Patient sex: M
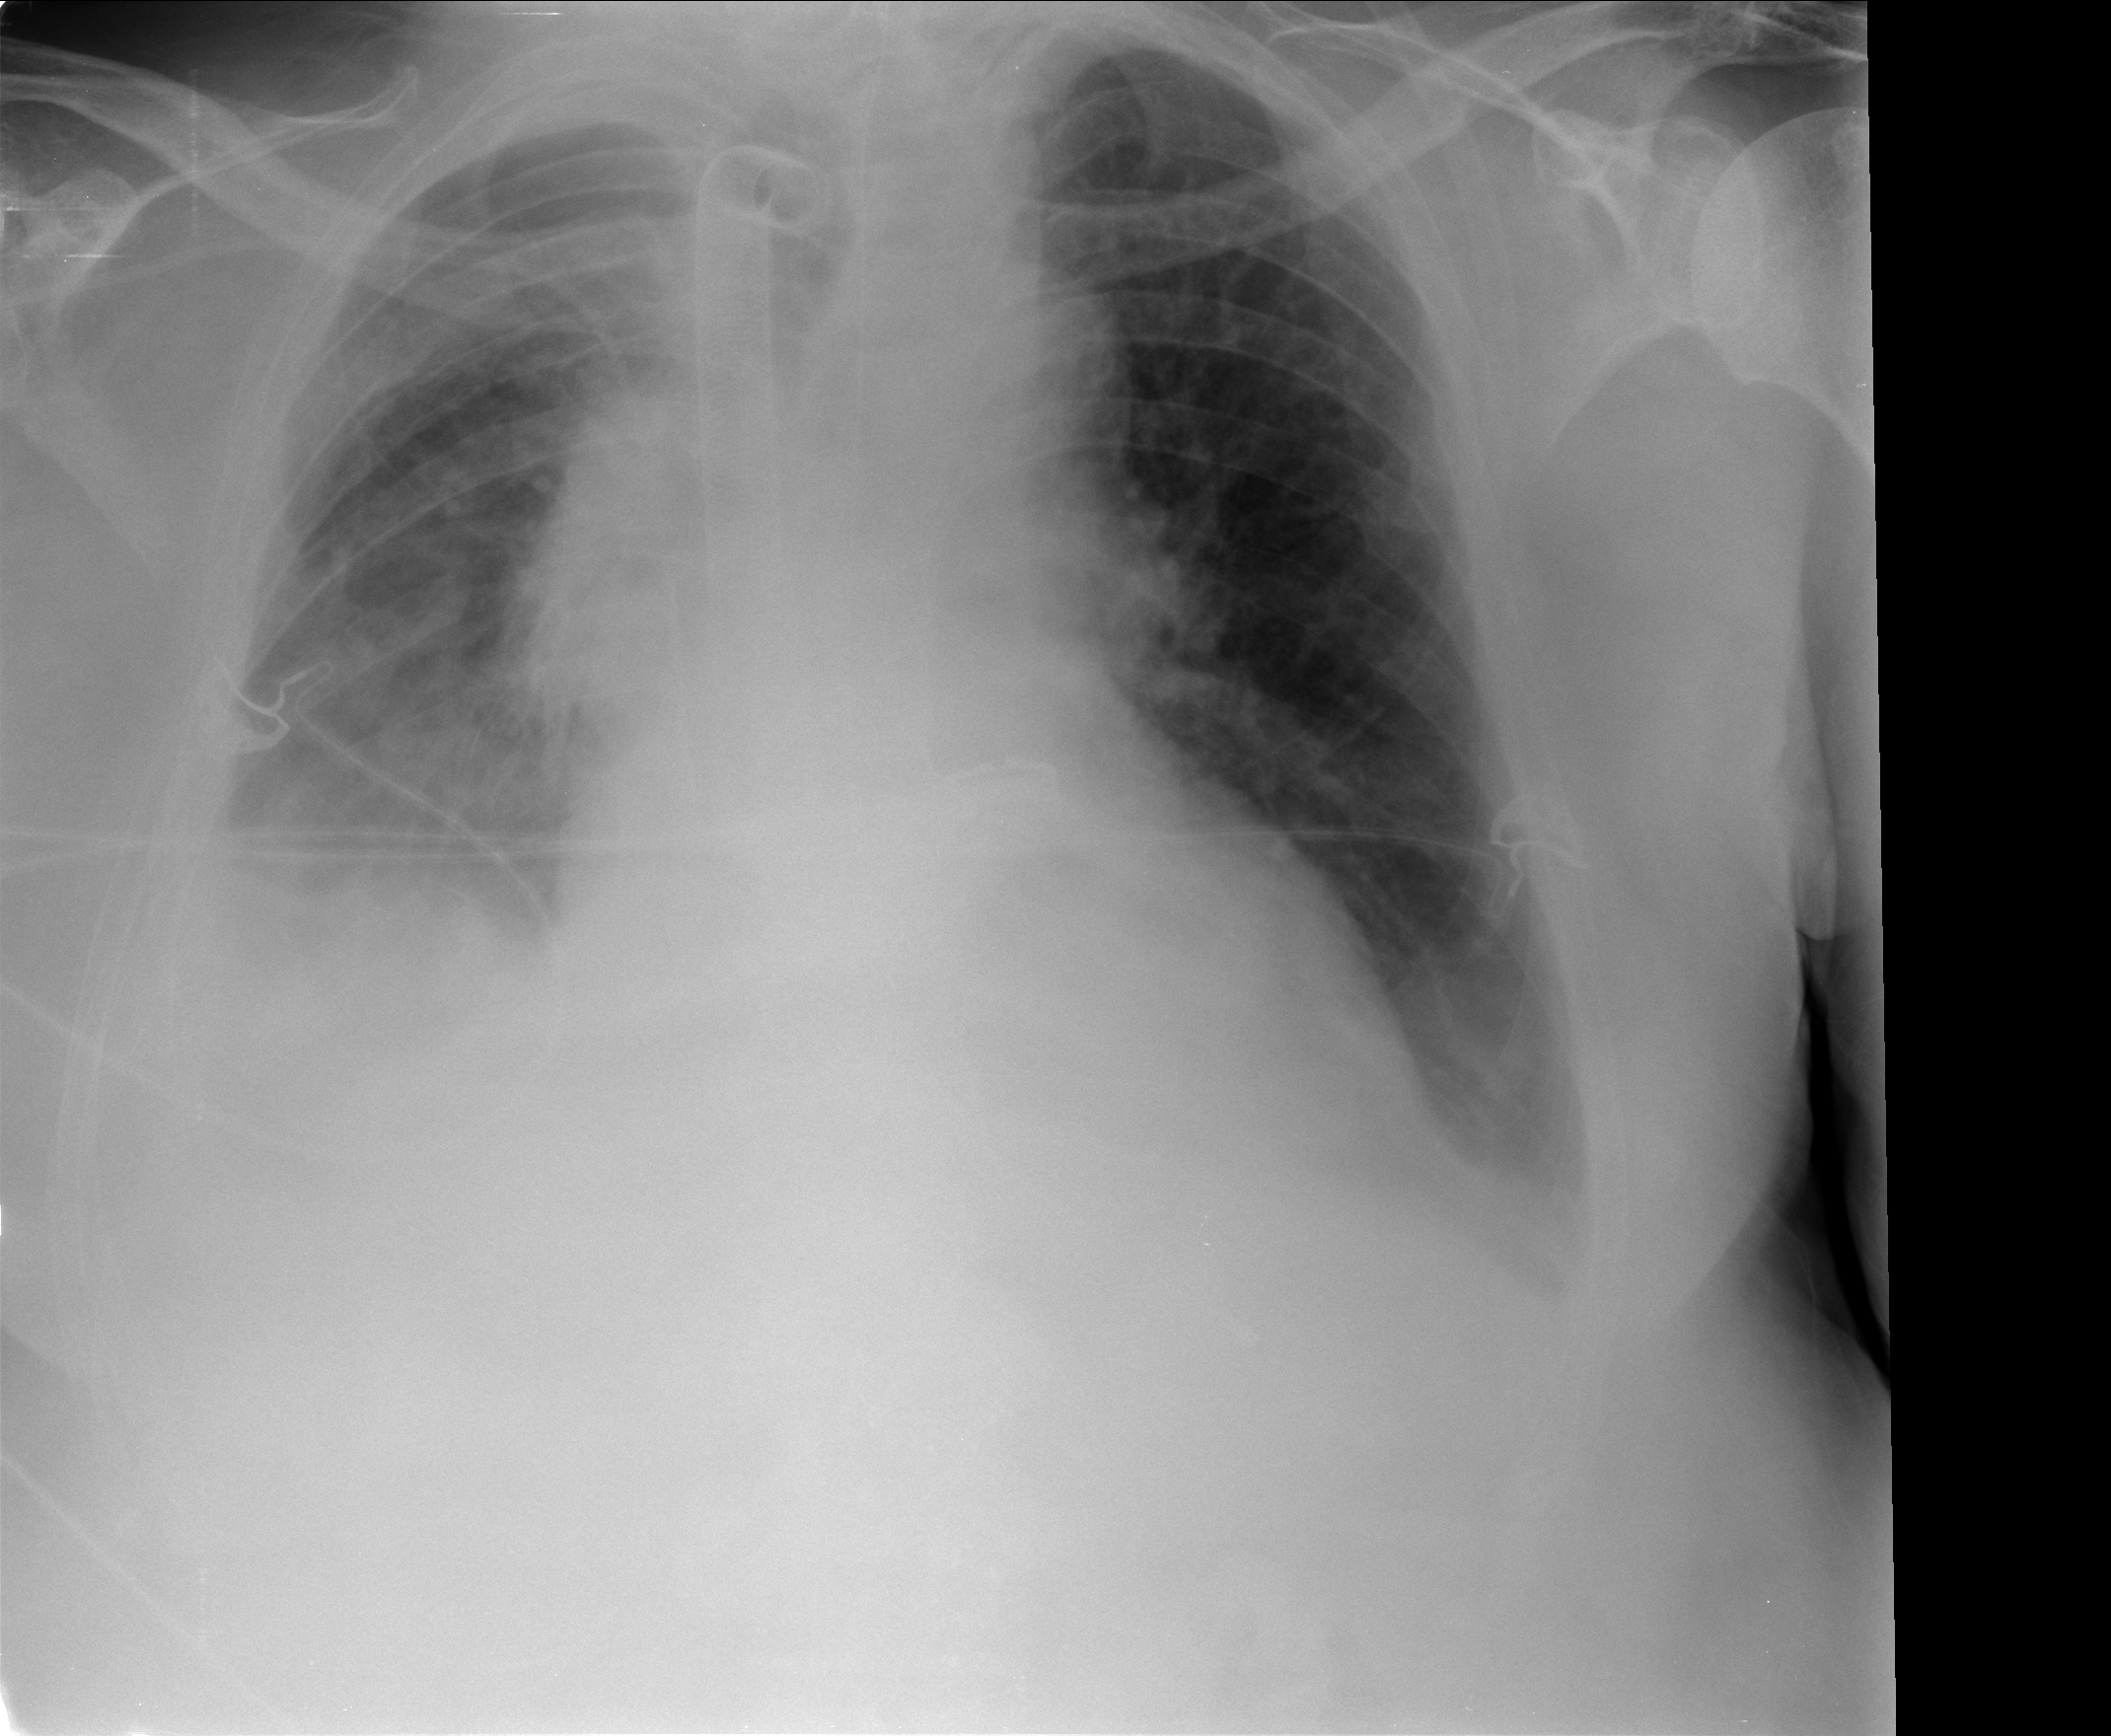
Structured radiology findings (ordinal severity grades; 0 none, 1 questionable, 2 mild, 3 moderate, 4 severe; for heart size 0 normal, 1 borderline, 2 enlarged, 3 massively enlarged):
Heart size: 2
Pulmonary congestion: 0
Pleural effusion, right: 3
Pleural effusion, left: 2
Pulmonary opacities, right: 0
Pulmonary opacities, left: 0
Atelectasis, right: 3
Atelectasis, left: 2